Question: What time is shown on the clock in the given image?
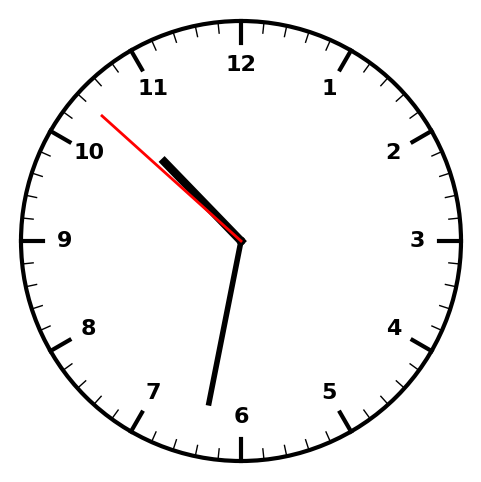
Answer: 10:31:52